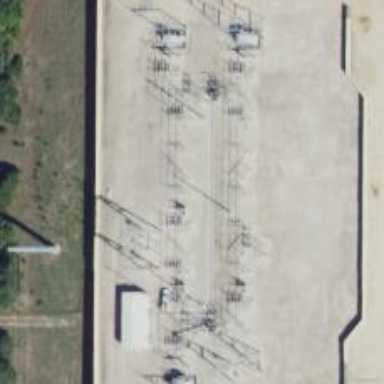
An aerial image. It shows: Switch for power supply.